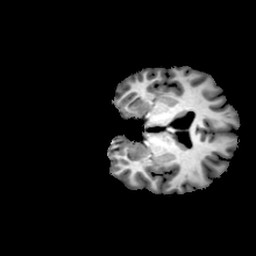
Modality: T1w
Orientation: coronal
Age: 19
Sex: female
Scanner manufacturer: philips
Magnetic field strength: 3 T
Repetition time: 0.0082 s
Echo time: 0.0037 s